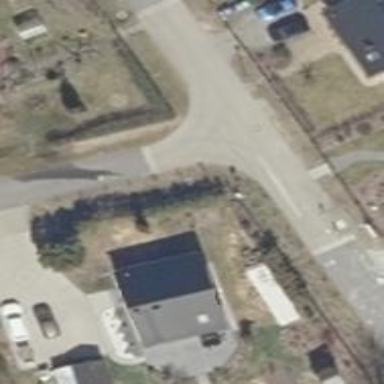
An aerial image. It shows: Smooth asphalt road in residential area.